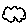
Label: cloud